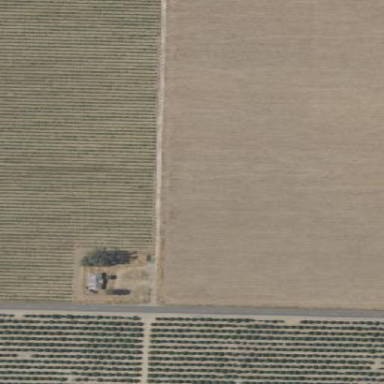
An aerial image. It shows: Vineyard.